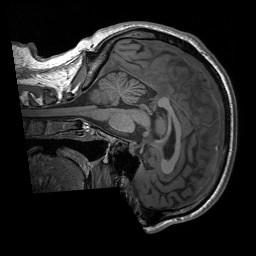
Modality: T1w
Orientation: sagittal
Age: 28
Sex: male
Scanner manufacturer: siemens
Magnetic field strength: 3 T
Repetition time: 1.9 s
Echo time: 0.00227 s